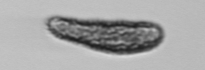
Label: Pseudochattonella_farcimen